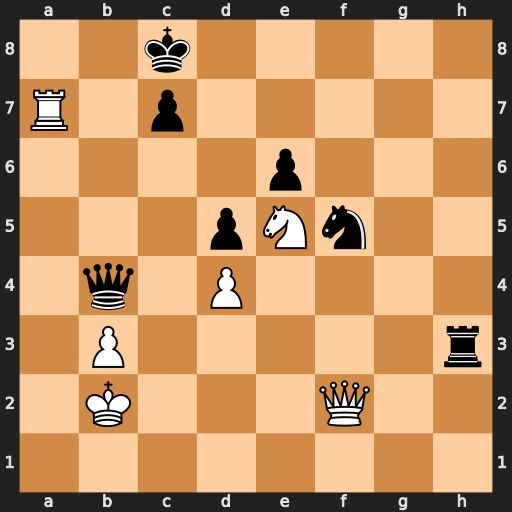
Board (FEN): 2k5/R1p5/4p3/3pNn2/1q1P4/1P5r/1K3Q2/8
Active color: w
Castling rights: -
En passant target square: -
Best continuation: Ra8+ Kb7 Rb8+ Kxb8 Nc6+ Kc8 Nxb4